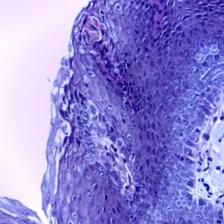
Diagnosis: Normal